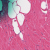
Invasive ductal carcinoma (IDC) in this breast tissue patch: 0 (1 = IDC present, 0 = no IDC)